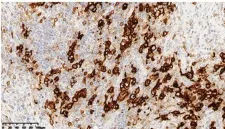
Histopathology and immunohistochemistry of the lymph nodes of this patient. IHC staining showed that lymphoma cells were positive for. CD30 (20x).
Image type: pathology (immunostaining)